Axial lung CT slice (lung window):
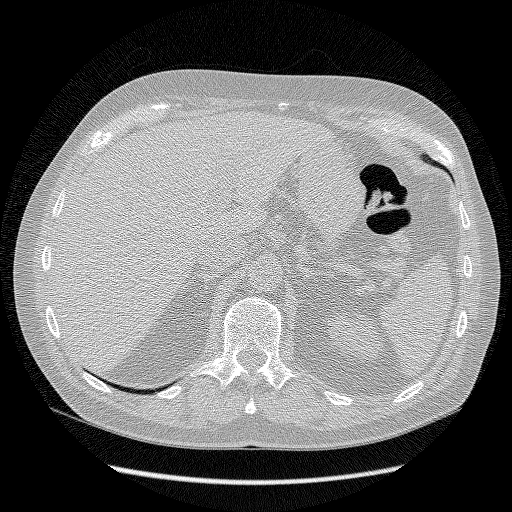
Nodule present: no